Interaction volume radius: 10 \u00c5
Interaction volume height: 25 \u00c5
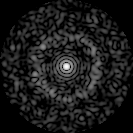
Disorder parameter: 0.8451